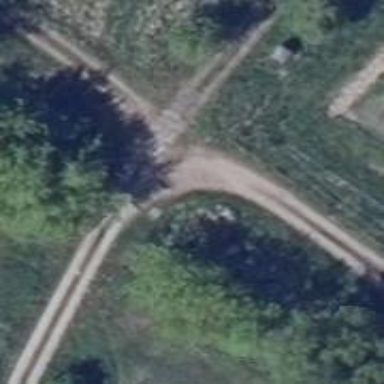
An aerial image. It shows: Service road with ground surface.